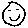
Label: smiley face